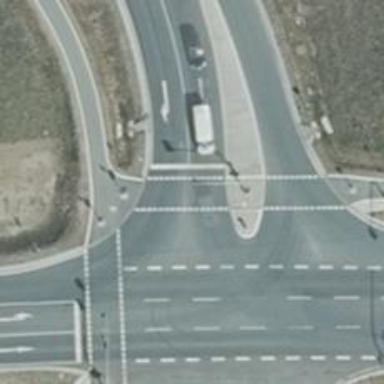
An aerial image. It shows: Asphalt path with traffic signals at crossing.